Field crop: maize
Growth stage: 2
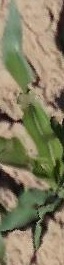
Species: maize